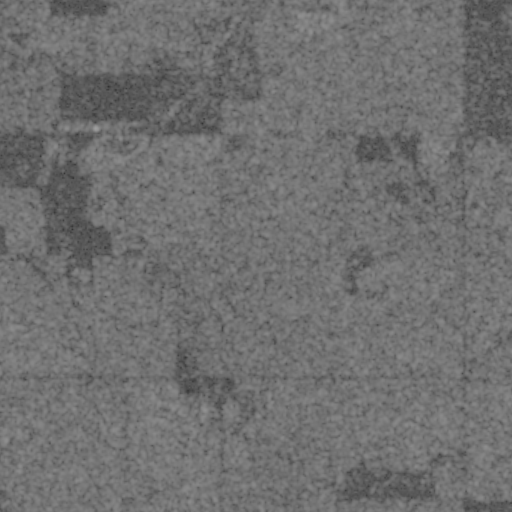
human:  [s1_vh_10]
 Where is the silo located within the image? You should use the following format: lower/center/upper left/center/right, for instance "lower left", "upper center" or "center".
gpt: The silo is located in the upper left of the image.
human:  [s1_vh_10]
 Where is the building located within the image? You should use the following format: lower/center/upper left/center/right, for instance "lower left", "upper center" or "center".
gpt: The building is located in the upper left of the image.
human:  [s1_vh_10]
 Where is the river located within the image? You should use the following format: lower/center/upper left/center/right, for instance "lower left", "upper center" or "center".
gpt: The river is located in the lower left of the image.
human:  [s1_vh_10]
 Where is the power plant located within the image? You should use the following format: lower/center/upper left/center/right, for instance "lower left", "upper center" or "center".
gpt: There is no power plant in the image.

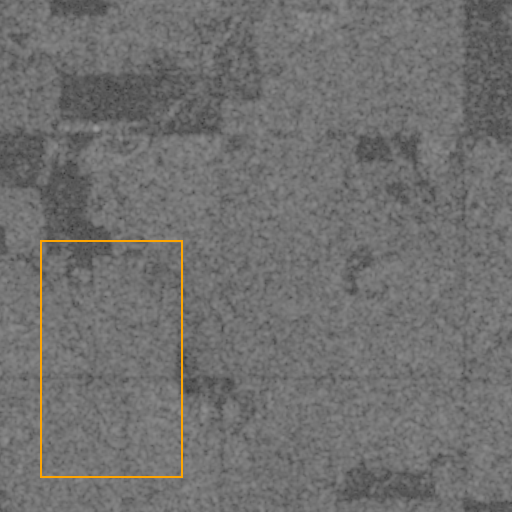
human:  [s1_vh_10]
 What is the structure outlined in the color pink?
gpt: There is no pink outline.
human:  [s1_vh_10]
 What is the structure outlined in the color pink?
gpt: There is no structure outlined in pink.